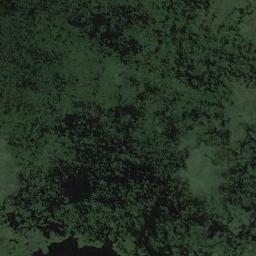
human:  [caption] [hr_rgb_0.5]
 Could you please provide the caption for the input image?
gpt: The surface of the lake in a wetland is covered with a large dense dark green and light green mixed plants .

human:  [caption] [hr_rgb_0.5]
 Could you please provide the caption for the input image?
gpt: Except for the waters, this wetland is covered by vegetation .

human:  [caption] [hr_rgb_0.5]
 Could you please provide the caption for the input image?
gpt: Some waters of different sizes are surrounded by wetlands .

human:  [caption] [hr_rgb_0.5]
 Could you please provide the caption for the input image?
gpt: The wetland consists of bare land and water .

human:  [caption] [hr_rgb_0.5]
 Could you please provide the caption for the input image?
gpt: There are many green areas and water areas on the wetland .